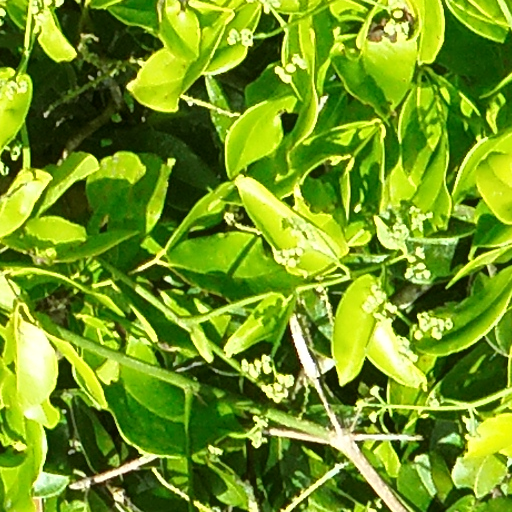
Species: Prioria copaifera
GBIF accepted scientific name: Prioria copaifera
Crown area (m\u00b2): 254.011